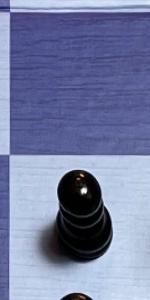
Label: Pawn_Black